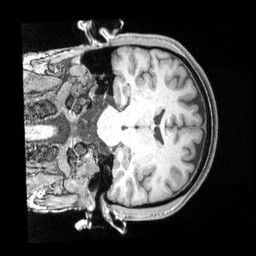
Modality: T1w
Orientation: coronal
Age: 37
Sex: female
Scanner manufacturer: siemens
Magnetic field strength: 3 T
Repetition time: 2 s
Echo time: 0.00211 s